Любознательный ученик $9$ класса соорудил на даче модель водяной турбины (см. рисунок).  Вода из широкой бочки вытекала через небольшое отверстие площадью $S=1~см^{2}$ у дна и попадала на лопасти турбинки. С помощью нити, намотанной на тонкий вал турбины и перекинутой через блок, устройство могло поднимать вверх груз массой $m=100~г$ с некоторой скоростью.
Определите коэффициент полезного действия модели водяной турбины, принимая высоту столба воды в бочке $H=0.2~м$, скорость груза $v_{1}=2~см/с$. Выполнив первый эксперимент, ученик перекрыл кран $K$ и герметичной пробкой закрыл отверстие $A$ в крышке бочки. Когда он через некоторое время вернулся, бочка сильно нагрелась на солнце. Открыв кран $K$ (при закрытом отверстии $A$ ), ученик с удивлением обнаружил, что его механизм работает более активно, и теперь тот же груз поднимается со скоростью $v_{2}=5~см/с$.
Предполагая, что КПД устройства остался неизменным, а уровень воды в бочке по-прежнему $H=0.2~м$, определите, насколько изменилось давление газа в бочке. Плотность воды $\rho=10^{3}~кг/м^{3}$, ускорение свободного падения $g=10~м/с^{2}$.
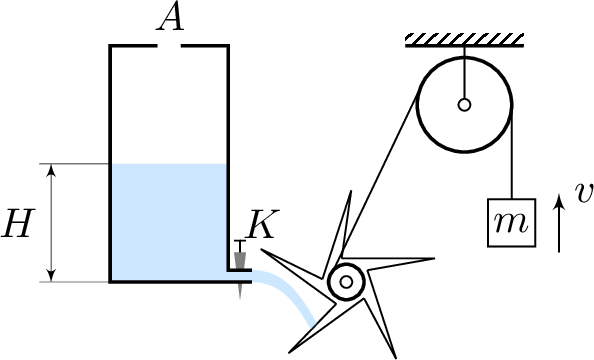
Определите коэффициент полезного действия модели водяной турбины, принимая высоту столба воды в бочке $H=0.2~м$, скорость груза $v_{1}=2~см/с$.
Решение: Скорость вытекающей воды определяется по формуле Торричелли:$$u_{1}=\sqrt{2 g H}=2~м/с.$$Мощность вытекающей струи$$P_{1}=\frac{\mu u_{1}^{2}}{2}=\frac{S \rho u_{1}^{3}}{2}=0.4~Вт,$$где $\mu=u_{1} S \rho$ — расход воды. Полезная мощность турбины$$N_{1}=m g v_{1}=0.02~Вт.$$КПД турбины$$\eta=\frac{N_{1}}{P_{1}}=5 \text%.$$
Ответ: $$\eta=\frac{N_{1}}{P_{1}}=5 \text%.$$

Предполагая, что КПД устройства остался неизменным, а уровень воды в бочке по-прежнему $H=0.2~м$, определите, насколько изменилось давление газа в бочке.
Решение: Bo втором случае наличие избыточного давления газа над поверхностью воды эквивалентно добавочному столбу воды: $$ h=\frac{p-p_{0}}{\rho g}=\frac{\Delta p}{\rho g}. $$ Скорость вытекающей струи $$ u_{2}=\sqrt{2 g(H+h)}, $$ откуда $h=\frac{u_{2}^{2}}{2 g}-H$. Мощность струи $$ u_{2}=\sqrt[3]{\frac{2 P_{2}}{S \rho}} \approx 2.7~м/с. $$ Избыточное давление газа над водой $$ \Delta p=\rho g h=\frac{1}{2} \rho u_{2}^{2}-\rho g H=1600~Па=0.016~атм. $$ Задачу можно также решить с помощью уравнения Бернулли.
Ответ: $$ \Delta p=\frac{1}{2} \rho u_{2}^{2}-\rho g H=1600~Па=0.016~атм. $$  Задачу можно также решить с помощью уравнения Бернулли.
Темы:
T, Термодинамика, Всероссийские, КПД, Давление